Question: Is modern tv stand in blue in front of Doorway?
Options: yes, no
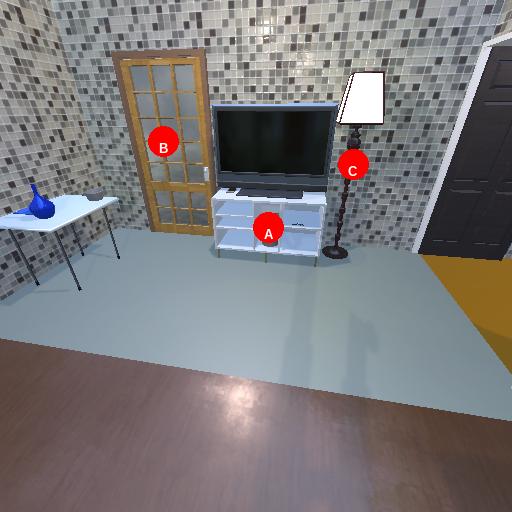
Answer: yes